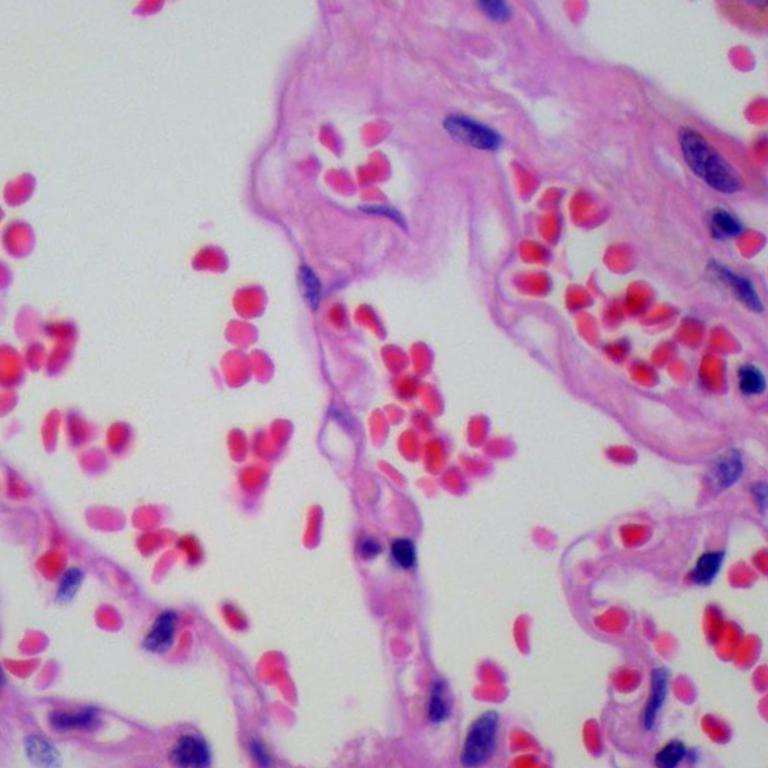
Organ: lung
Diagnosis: benign